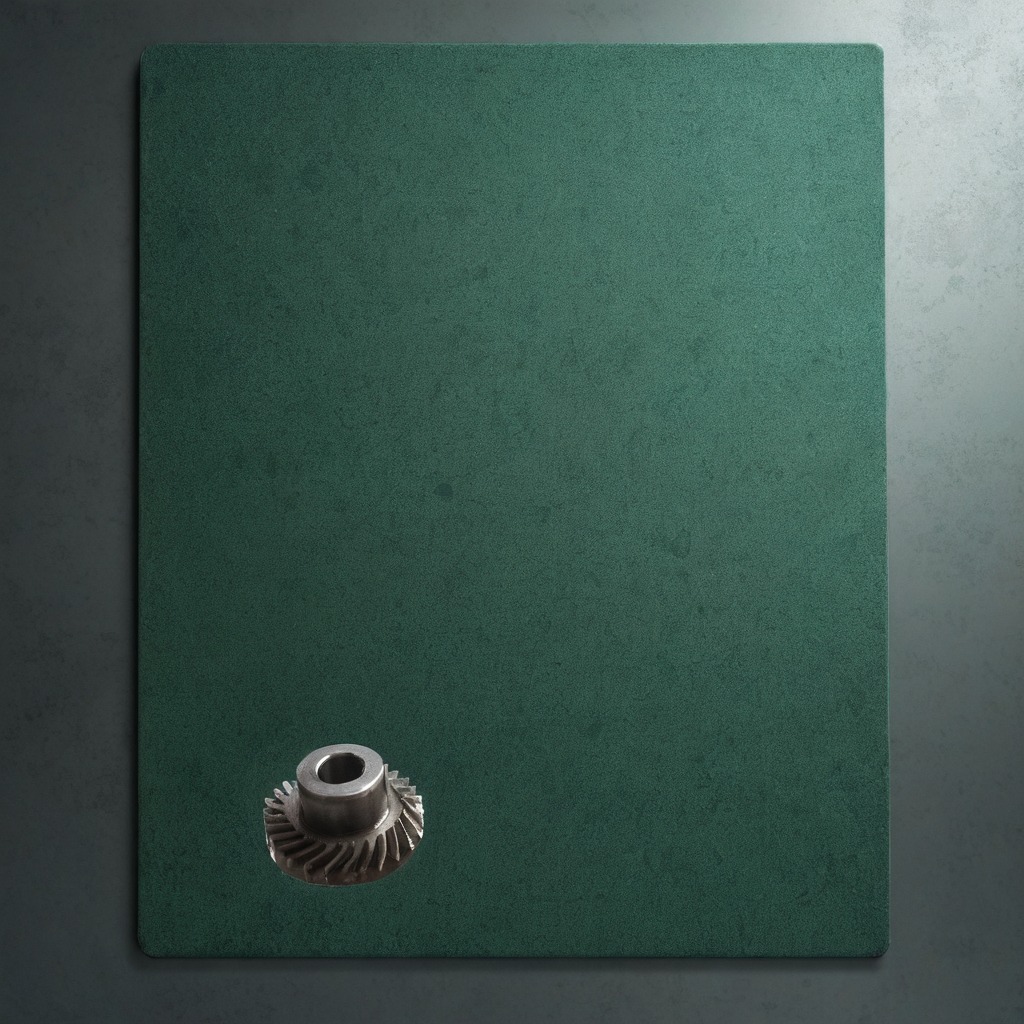
A steel gear with teeth is lying on a clean granite tabletop covered with a green rubber mat inside a workshop under bright overhead lighting crisp shadows high clarity worn but beneath the mat